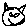
Label: cat